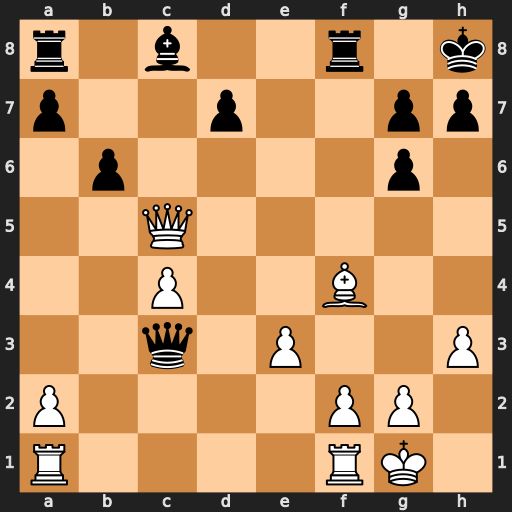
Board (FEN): r1b2r1k/p2p2pp/1p4p1/2Q5/2P2B2/2q1P2P/P4PP1/R4RK1
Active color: w
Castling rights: -
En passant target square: -
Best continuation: Qxf8#